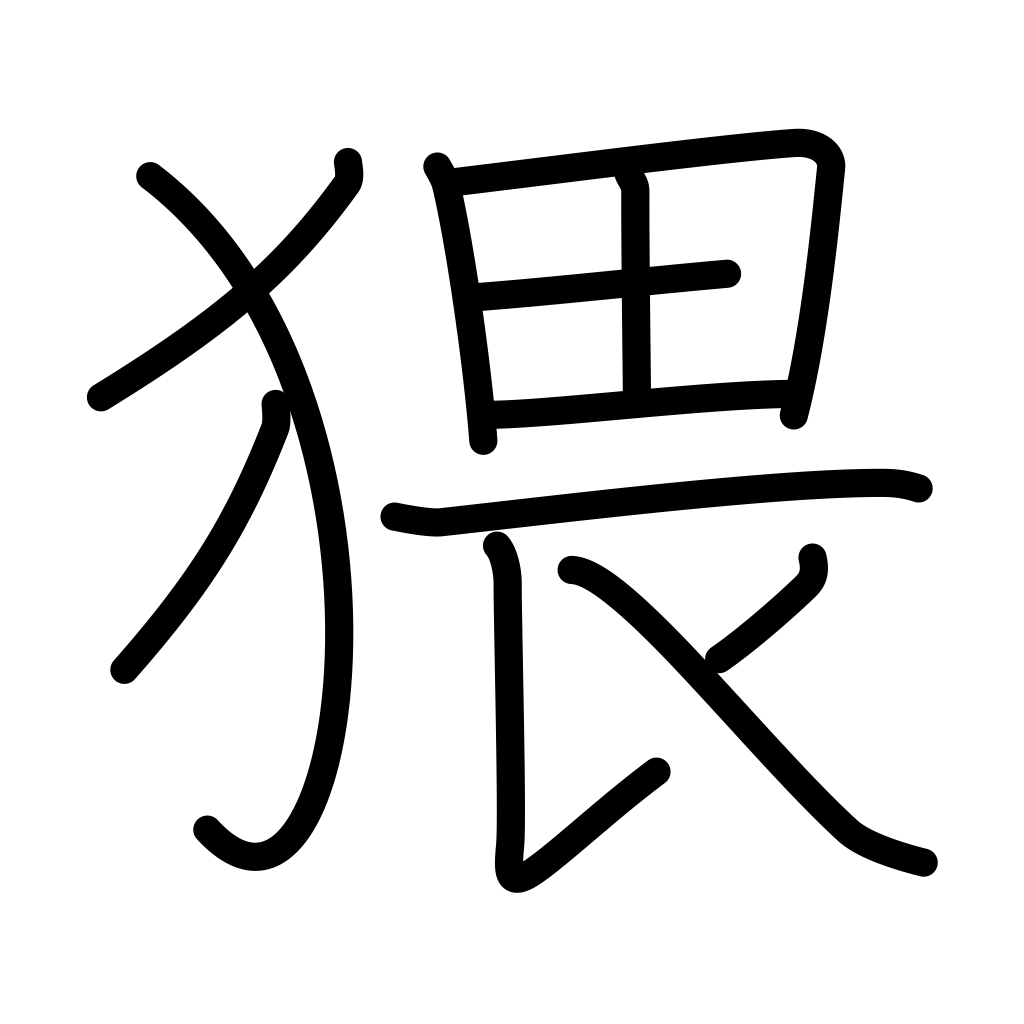
Meaning: obscene